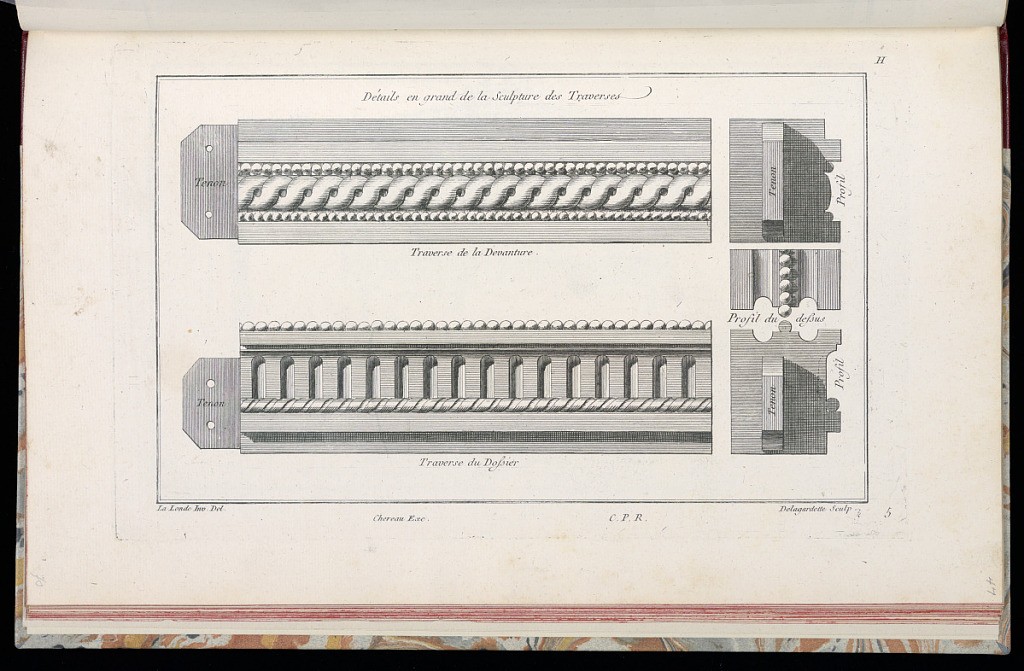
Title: Détails en grand de la Sculpture des Traverses
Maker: Richard de Lalonde, French, active 1780–96
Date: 1775-1788
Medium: Etching on off-white laid paper
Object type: Print
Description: Details of the carving of the crossbeams of the armchair represented in 1921-6-279-43. The upper detail represents the carving on the front of the armchair, and includes ornament motifs including wave pattern and bead course. The lower detail represents the carving on the crossbeam of the backrest, featuring fluting, ribbon twist, and bead course. The profile of the carving is visible on the right. The plate is signed and numbered.